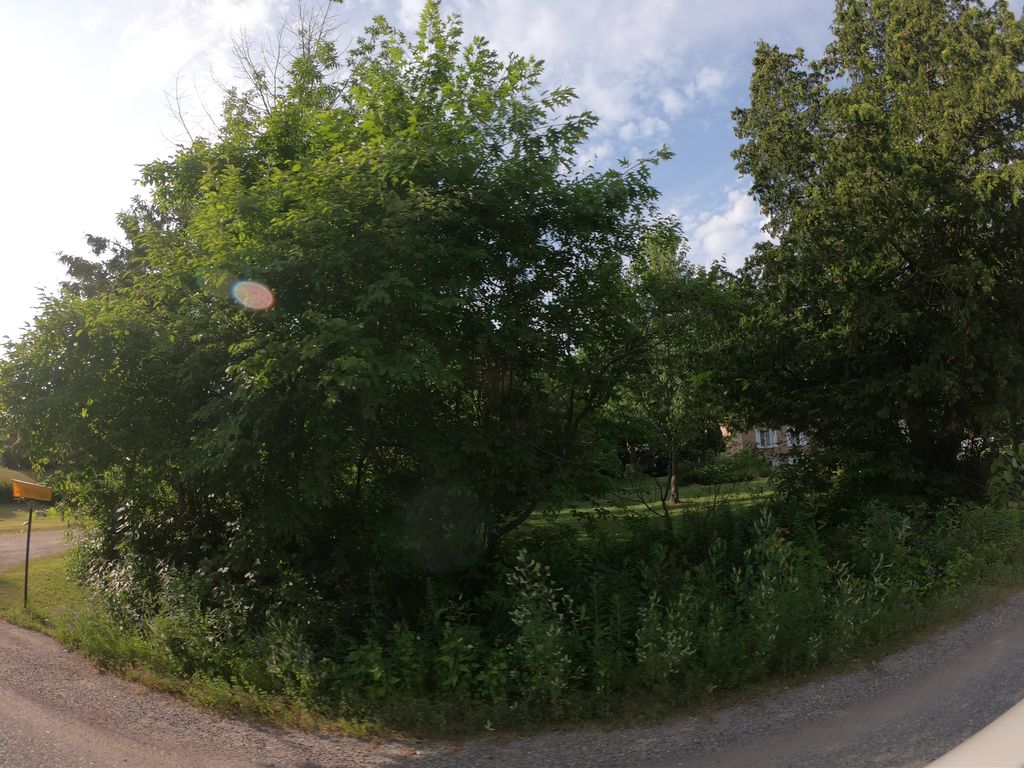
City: ottawa-gatineau